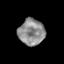
Tissue: prostate
Cell type: Endothelial cells
Senescence score: 0.3448
Nuclear area (px): 660
Mean DAPI intensity: 144.142